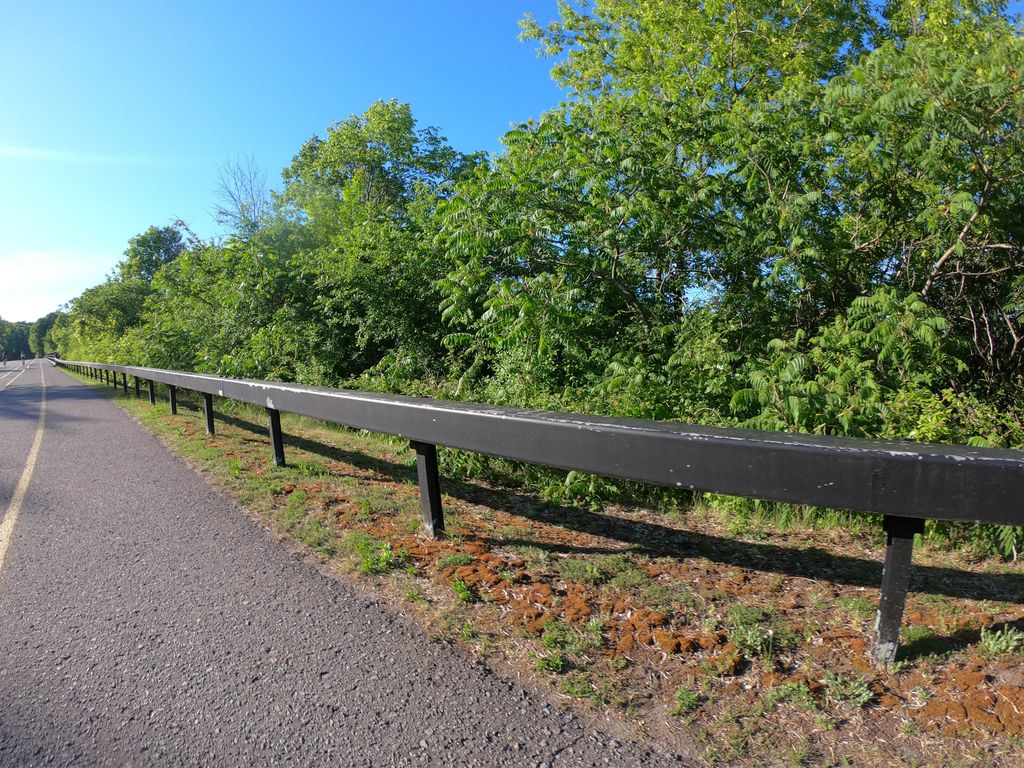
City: ottawa-gatineau